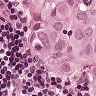
Metastatic tissue present: yes